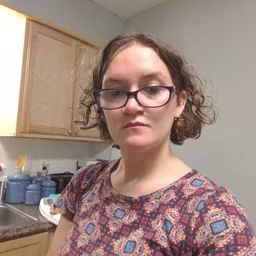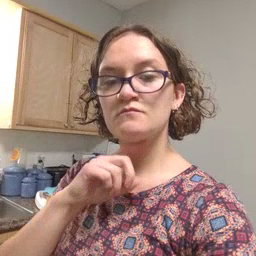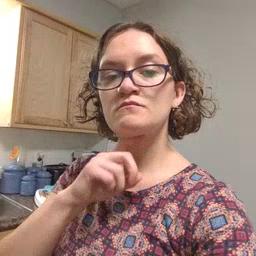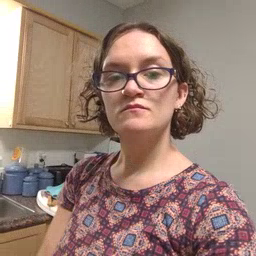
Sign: garbage